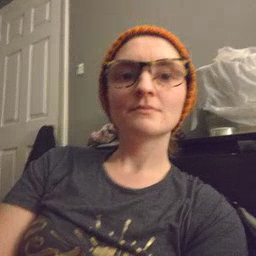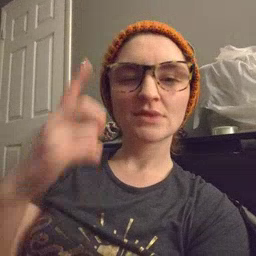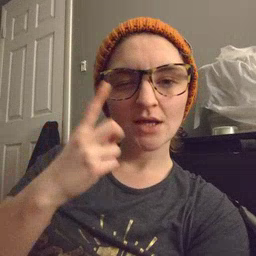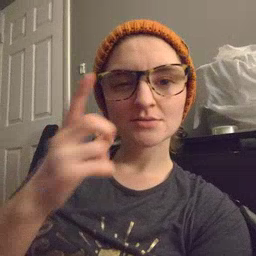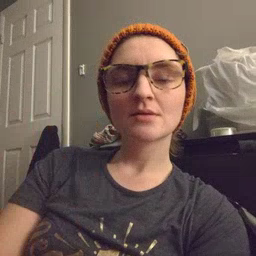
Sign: think